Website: macys
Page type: account-selection
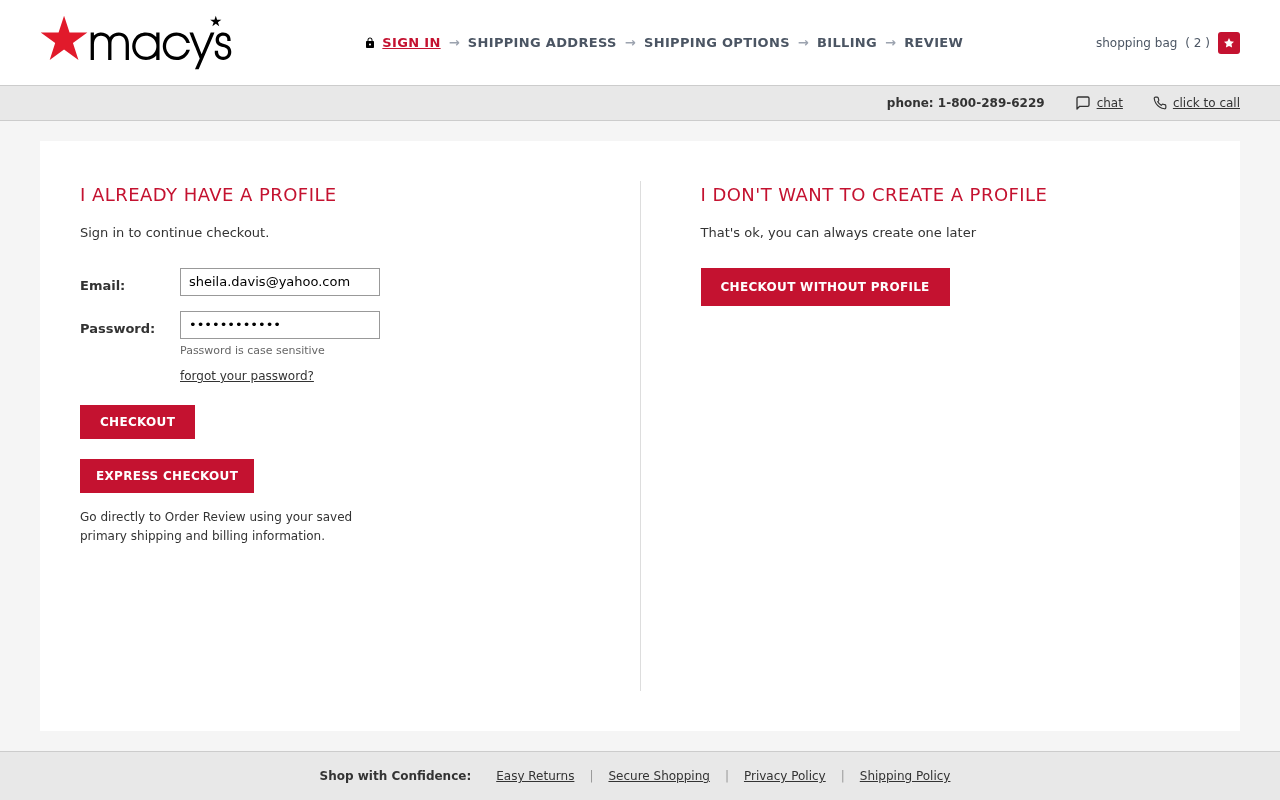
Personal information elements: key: PII_EMAIL
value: sheila.davis@yahoo.com
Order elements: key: ORDER_NUM_ITEMS
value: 2